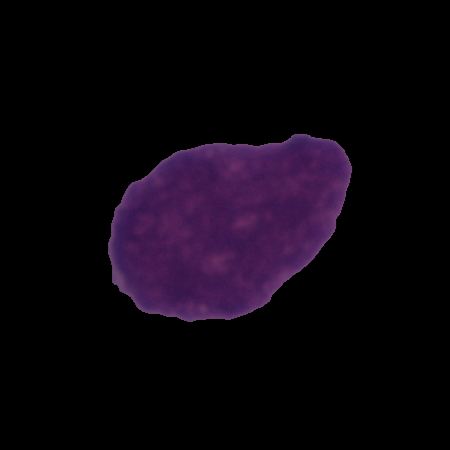
Label: healthy